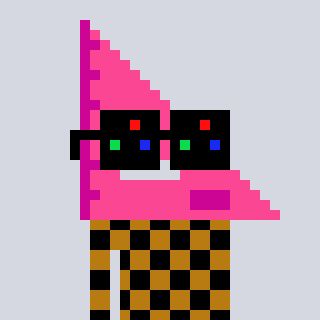
a pixel art character with square black sunglasses, a squadron ruler-shaped head and a gold-colored body on a cool background